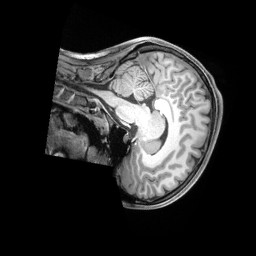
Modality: T1w
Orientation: sagittal
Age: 21
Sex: female
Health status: ill
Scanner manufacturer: siemens
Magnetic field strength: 3 T
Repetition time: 2.2 s
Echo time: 0.00218 s